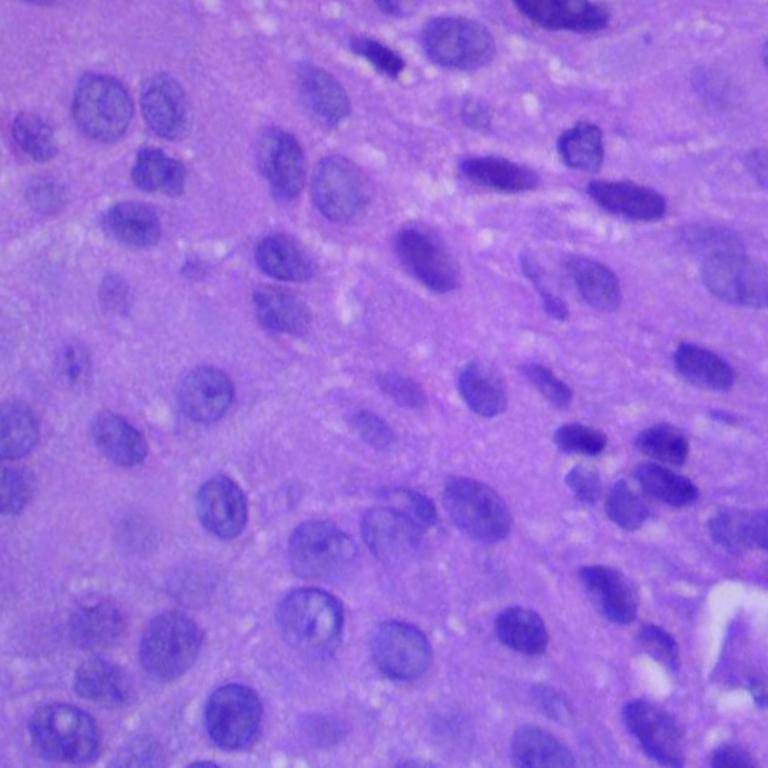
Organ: lung
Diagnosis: squamous carcinomas